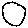
Label: circle